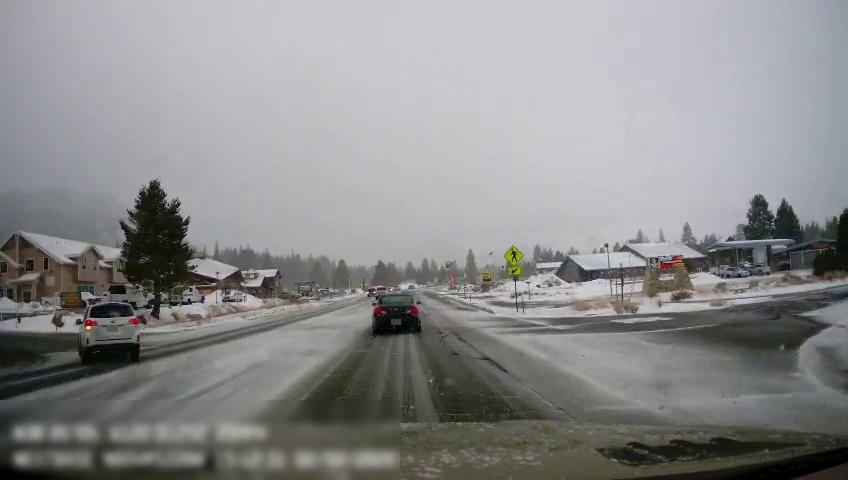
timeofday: Day
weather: Snowy
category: Drivable Space
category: Vehicles | Truck
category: Vehicles | SUV
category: Vehicles | Car
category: Vehicles | Truck
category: Vehicles | Van
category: Vehicles | Truck
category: Vehicles | Truck
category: Vehicles | Van
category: Vehicles | Truck
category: Vehicles | SUV
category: Vehicles | SUV
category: Vehicles | SUV
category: Vehicles | SUV
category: Traffic | Signs
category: Traffic | Signs